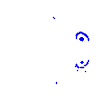
Particle: pion